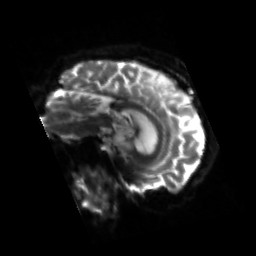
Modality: sbref
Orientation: sagittal
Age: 75
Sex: male
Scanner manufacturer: siemens
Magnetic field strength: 3 T
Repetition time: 4.71 s
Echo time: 0.0906 s